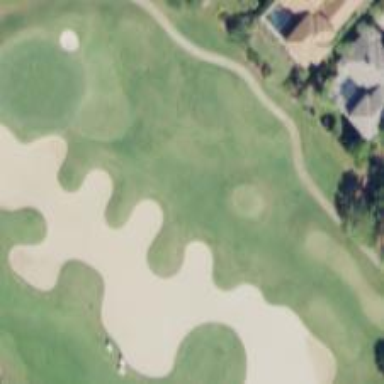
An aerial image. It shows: Sand bunker on golf course.